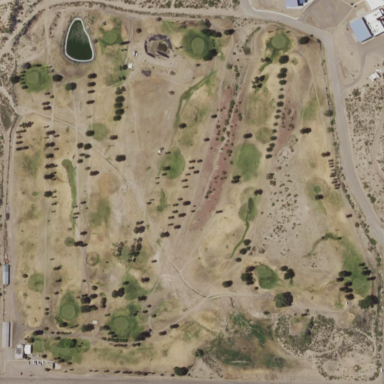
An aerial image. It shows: Golf course.